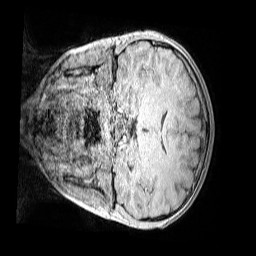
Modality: MP2RAGE
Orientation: coronal
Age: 13
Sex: male
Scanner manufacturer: siemens
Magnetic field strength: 3 T
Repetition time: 4 s
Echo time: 0.00299 s